Field crop: maize
Growth stage: 2
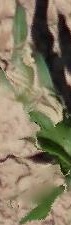
Species: maize